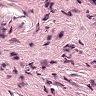
Metastatic tissue present: no